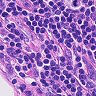
Metastatic tissue present: no